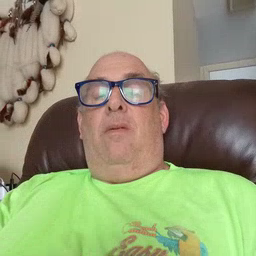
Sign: nose